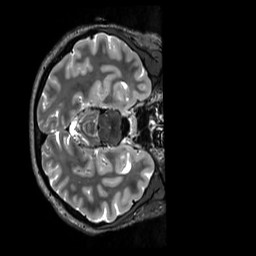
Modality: T2w
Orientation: axial
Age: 30
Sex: female
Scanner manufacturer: siemens
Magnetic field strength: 3 T
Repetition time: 3.2 s
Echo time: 0.728 s